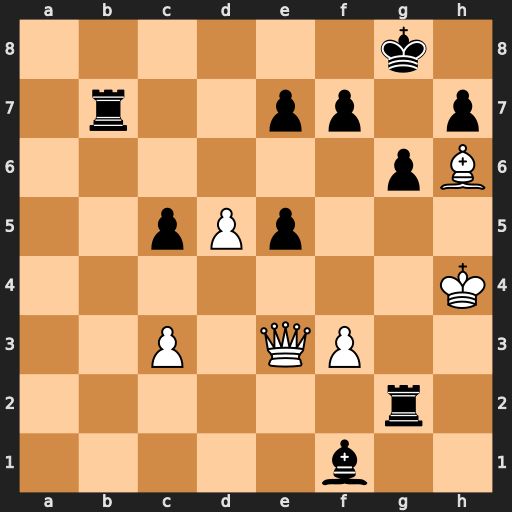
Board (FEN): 6k1/1r2pp1p/6pB/2pPp3/7K/2P1QP2/6r1/5b2
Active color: w
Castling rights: -
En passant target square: -
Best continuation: Qxe5 Rh2+ Qxh2